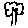
Label: tree